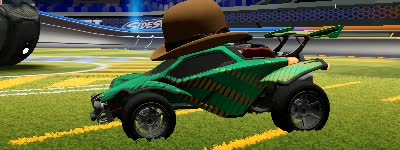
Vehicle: octane